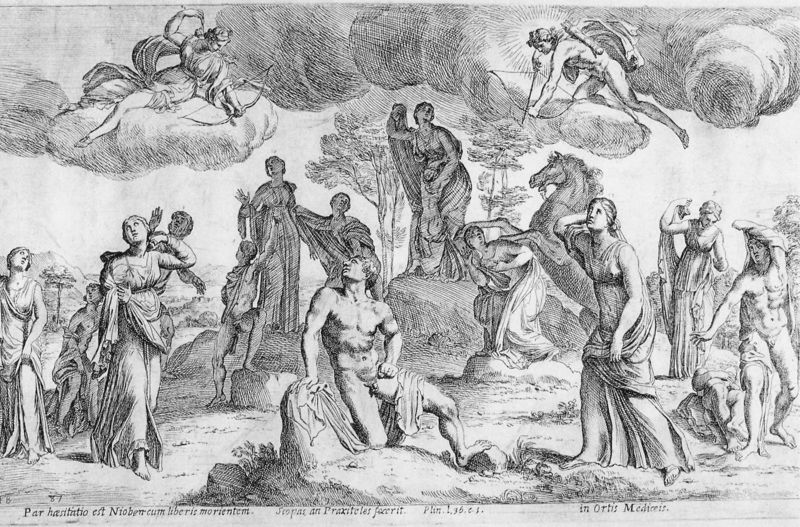
Titel: Segmenta nobilium signorum et statuarum, quae temporis dentem invidium evasere Urbis aeternae ruinis erepta
Künstler: Francois Perrier
Institution: Berlin, Staatliche Museen - Preußischer Kulturbesitz
Schlagwörter: baum, gott, himmel, mann, nackt, weiß, wolken, bäume, frauen, menschen, frau, grau, kleid, männer, schwarz, zeichnung, wolke, falten, tod, bild, gewand, kind, kinder, pferd, engel, schrift, liebe, bogen, fels, baby, krieg, muskeln, paradies, babys, stich, schwarzweiß, text, götter, erscheinung, armbrust, amor, schütze, pfeil, pfeile, schießen, armor, sterbend, latein, freu, eingel, bogen pfeil, schwarweiß, melerei, kireg, preil und bogen, ddruck, krieg der götter, ortis, verzwiflung, niob